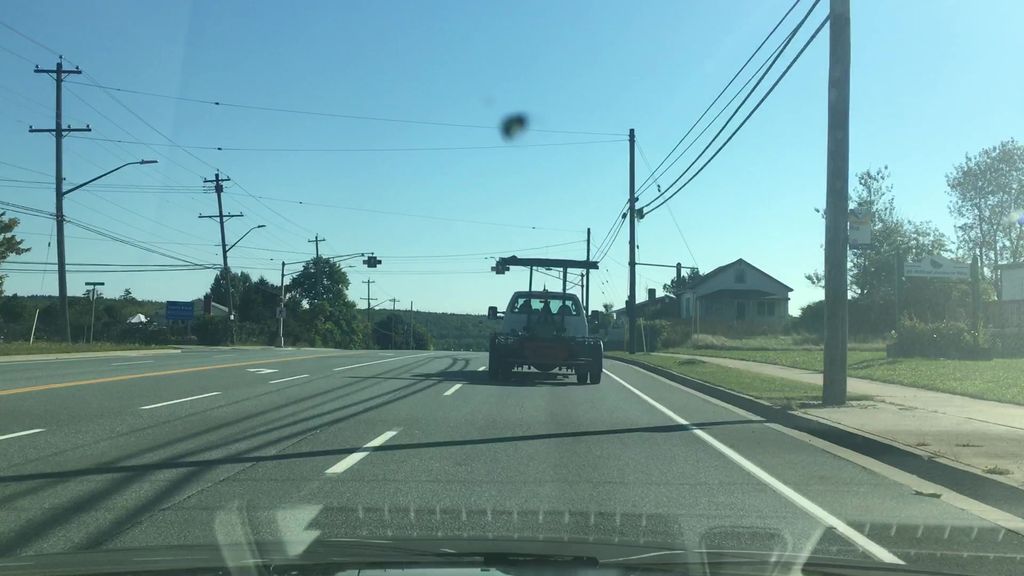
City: halifax